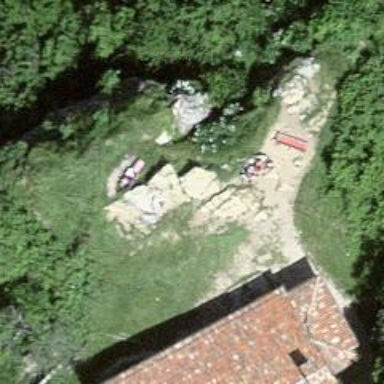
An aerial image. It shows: Red bench.